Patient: sex M, age 62
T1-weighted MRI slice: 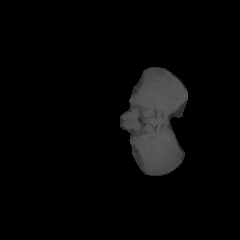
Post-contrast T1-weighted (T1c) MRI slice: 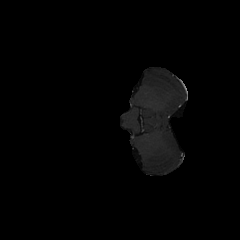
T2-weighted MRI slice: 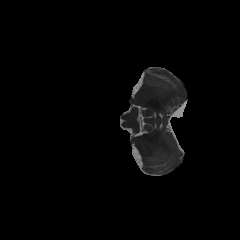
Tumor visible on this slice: no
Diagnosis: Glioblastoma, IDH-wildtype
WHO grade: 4